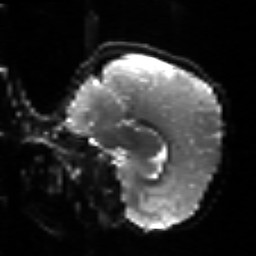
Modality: sbref
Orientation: sagittal
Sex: male
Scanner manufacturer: siemens
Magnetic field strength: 3 T
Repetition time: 5 s
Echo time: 0.071 s